Field crop: tomato
Growth stage: 2
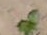
Species: solanum